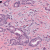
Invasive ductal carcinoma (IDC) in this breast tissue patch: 1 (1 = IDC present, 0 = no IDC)